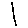
Label: line